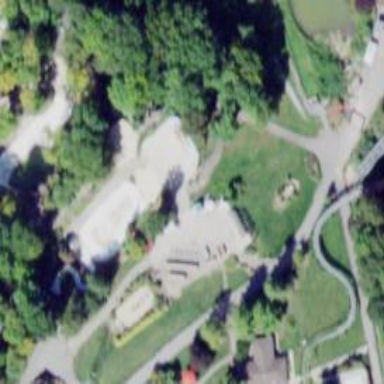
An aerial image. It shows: Water slide attraction.